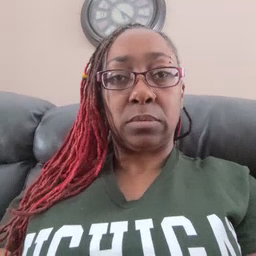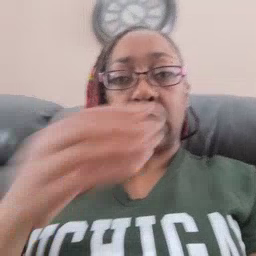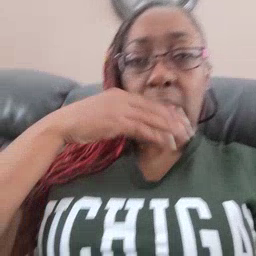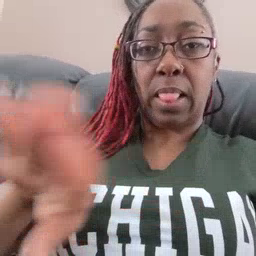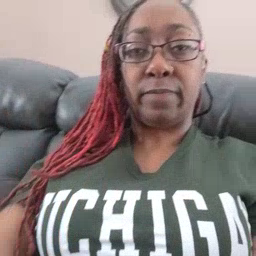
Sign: elephant